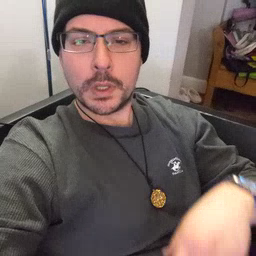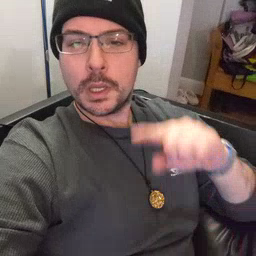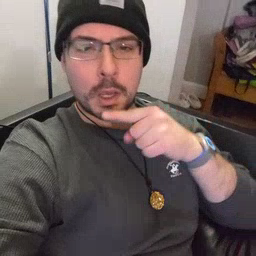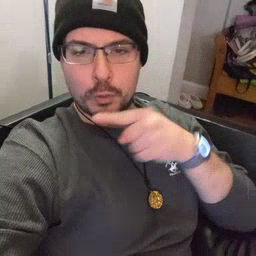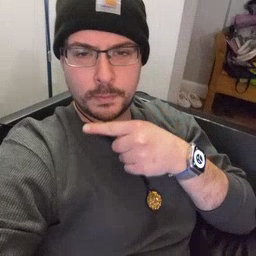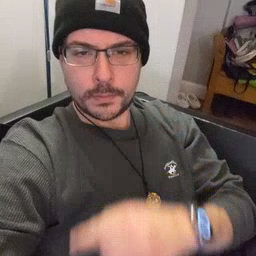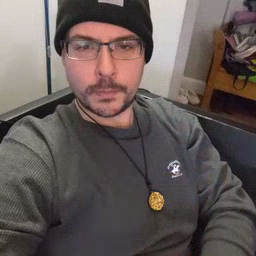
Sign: carrot